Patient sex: M
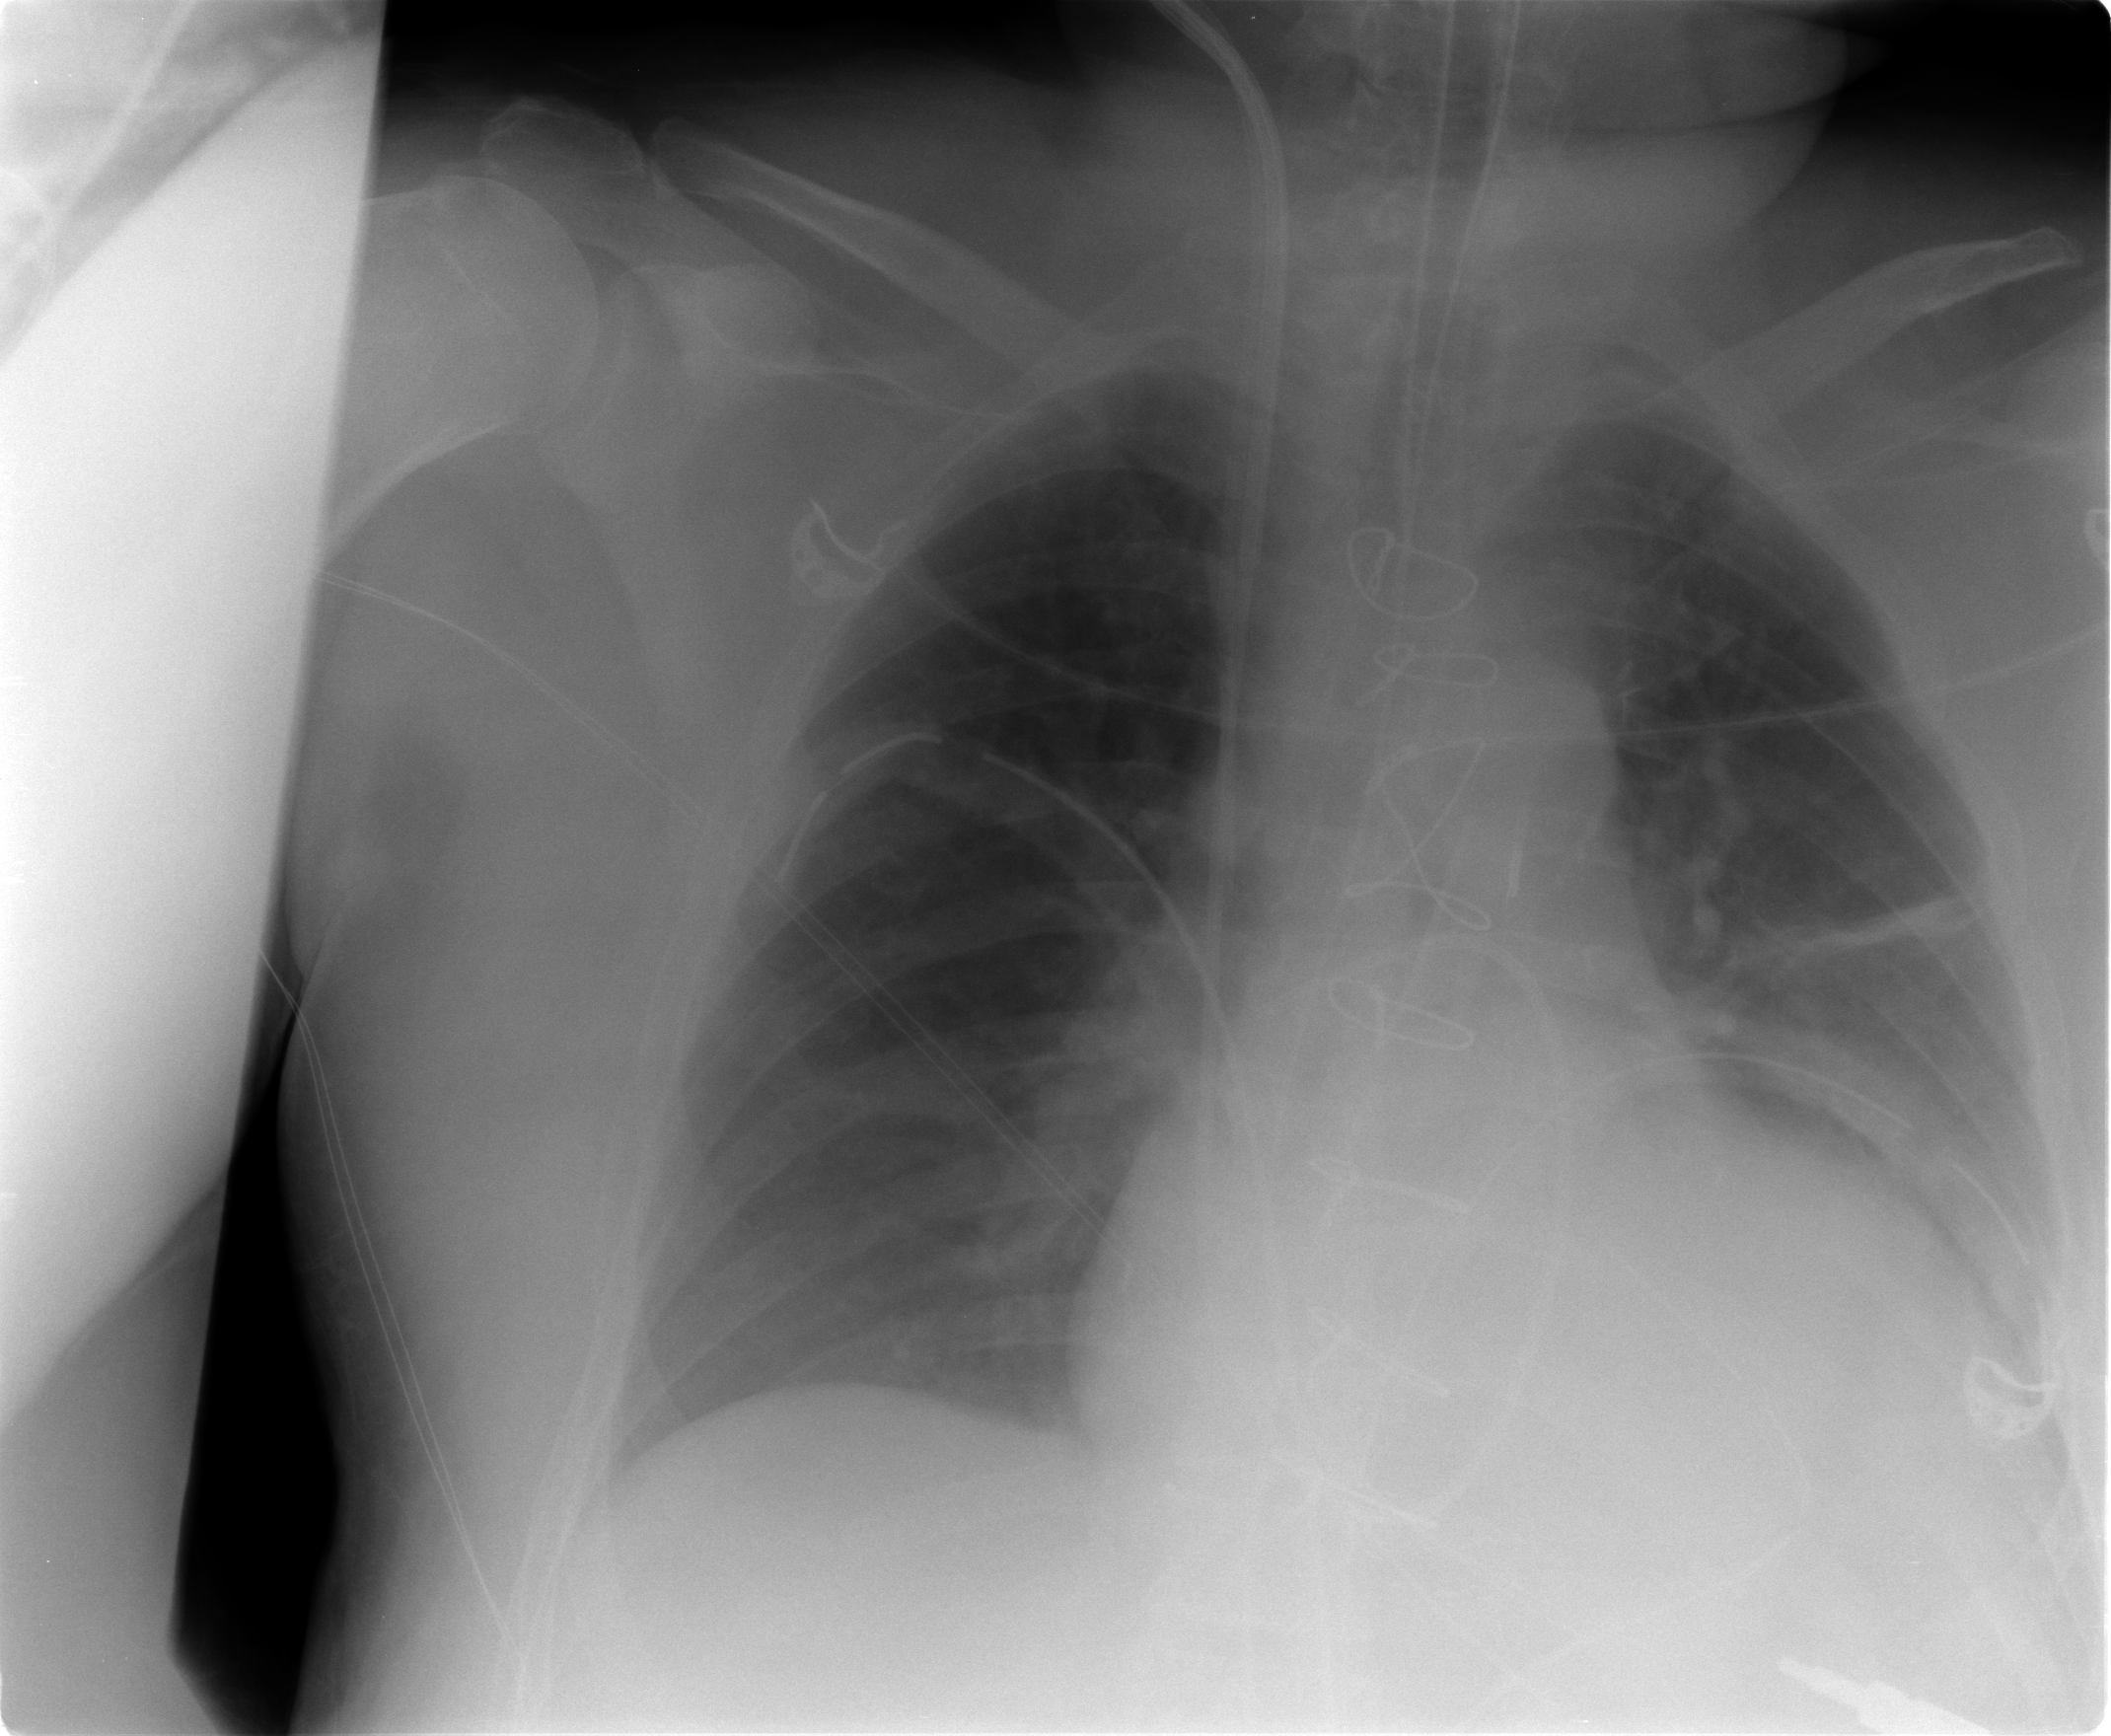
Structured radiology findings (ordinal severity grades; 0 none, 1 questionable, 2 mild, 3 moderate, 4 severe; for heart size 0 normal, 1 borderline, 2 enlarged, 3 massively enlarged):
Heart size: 0
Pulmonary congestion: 2
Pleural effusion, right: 0
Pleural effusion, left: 2
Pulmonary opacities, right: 0
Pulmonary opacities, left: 0
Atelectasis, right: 0
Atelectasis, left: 2